Brain MRI, t2w sequence, axial 2D slice.
Patient: age 38, sex F, weight 78 kg, height 1.78 m
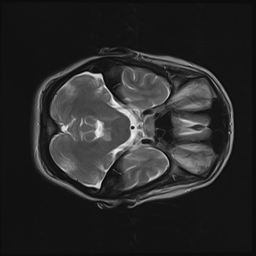